Question: I just started with the Entity Framework and started to design the model first. So in my model there is a Person who can have a PrivateTelephone, so I created an 0..1 to 1 association. As the picture below shows.

So far so good. But when I generate the database the [PrivateTelephone] is set to 'NOT NULL'. Why can't this be just 'NULL'?
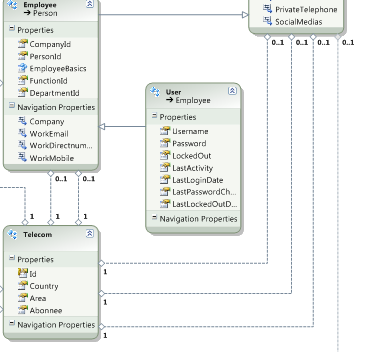
Answer: It is becauser your relations are defined in reverse order. You should have 1 on 'Person' and 0..1 on 'Telecom' to specify that 'Person' is the principal which can have one or zero phones. In your mapping you say that 'Telecom' is principal which can have one or zero persons but person must have 'Telecom'. It will also lead to reverse problem due to your incorrect mapping. You have six one-to-one relations to 'Telecom' but if you reverse them as you demand you will say that all six relations (all six FKs in 'Telecom') will be NOT NULL = each record will have to participate in all six relations.
One-to-one relation is very special and should be used rarely. You should instead have one-to-many relation from 'Person' to 'Telecom' with a new column in 'Telecom' specifying the type.
When using one-to-one relation you must have FK in dependent table configured with unique index. EF doesn't support unique indices so when you model one-to-one relation in model first it is still one-to-many in database and if database is used by another application it can break your application.
Also avoid unnecessary inheritance. Do you need 'Person' as separate entity? = is there any instance which is only person and not employee? Are there more derived types from person? If not you don't need person and if yes it still doesn't mean that base person is a good idea. The same is true with employee. Inheritance has its own rules in EF and when using model first it will by default creates TPT inheritance = the worst one because it results in very complex and slow database queries.